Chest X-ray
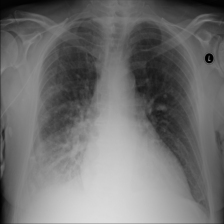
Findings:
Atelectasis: negative
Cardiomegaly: negative
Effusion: positive
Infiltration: positive
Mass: negative
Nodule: negative
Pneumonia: positive
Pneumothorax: negative
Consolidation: negative
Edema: positive
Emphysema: negative
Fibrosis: negative
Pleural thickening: negative
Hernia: negative